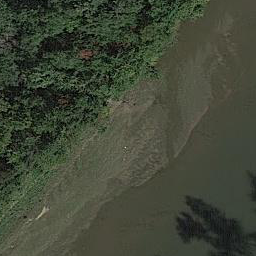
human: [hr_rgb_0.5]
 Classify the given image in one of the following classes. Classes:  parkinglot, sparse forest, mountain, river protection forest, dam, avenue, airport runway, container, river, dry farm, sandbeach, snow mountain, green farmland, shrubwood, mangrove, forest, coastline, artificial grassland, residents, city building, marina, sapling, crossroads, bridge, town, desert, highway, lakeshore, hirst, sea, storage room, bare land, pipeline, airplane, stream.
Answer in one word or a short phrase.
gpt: river protection forest